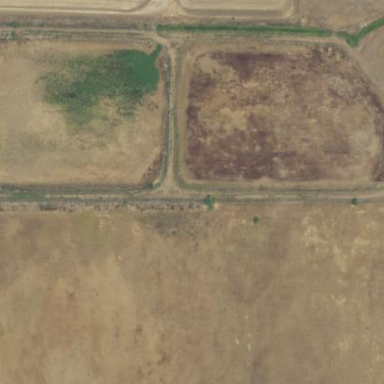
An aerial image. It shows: Farmyard with vacant or disturbed land.